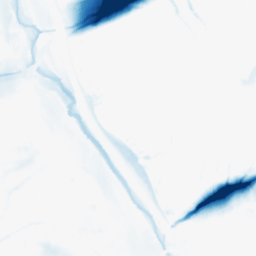
Category: morphological
Decomposition family: morphological_ellipse
Decomposition parameters: operation: closing
width: 50
height: 20
Upsampling method: cubic_mitchell
Upsampling parameters: scale: 2
Upsampling scale: 2